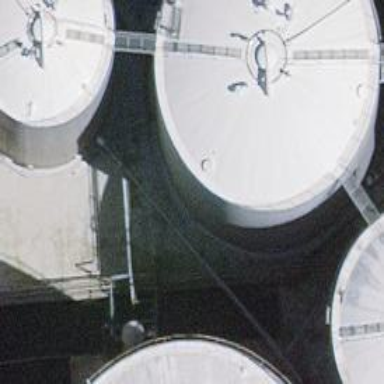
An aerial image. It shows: Storage tank that is man-made.